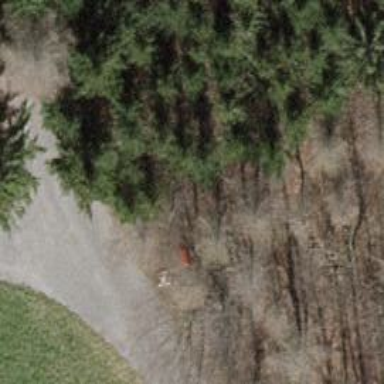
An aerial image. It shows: Red bench.